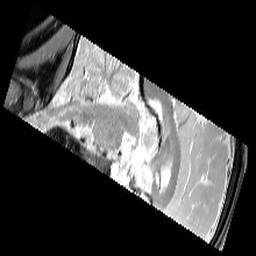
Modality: PDw
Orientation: sagittal
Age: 26
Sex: male
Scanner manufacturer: siemens
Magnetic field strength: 3 T
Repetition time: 6.49 s
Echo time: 0.016 s